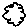
Label: cloud